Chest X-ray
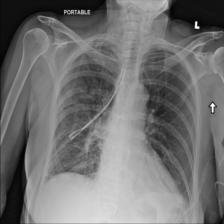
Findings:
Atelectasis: negative
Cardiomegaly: negative
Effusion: negative
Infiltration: negative
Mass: negative
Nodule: negative
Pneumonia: negative
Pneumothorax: positive
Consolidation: negative
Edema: negative
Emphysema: negative
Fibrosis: negative
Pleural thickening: negative
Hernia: negative